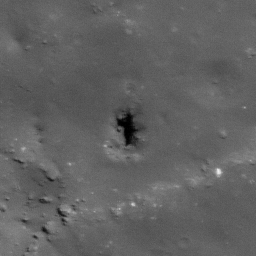
Pit: Jackson 3
Host crater: Jackson
Host type: impact_melt
Lunar coordinates: latitude 22.199, longitude 197.149